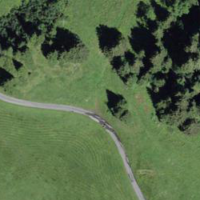
EUNIS habitat code: 23
Species observed at this site:
Parnassia palustris